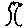
Label: tree